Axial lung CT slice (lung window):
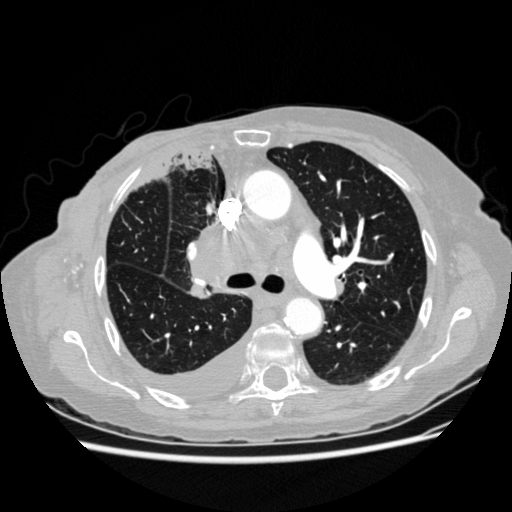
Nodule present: no